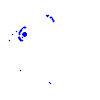
Particle: electron